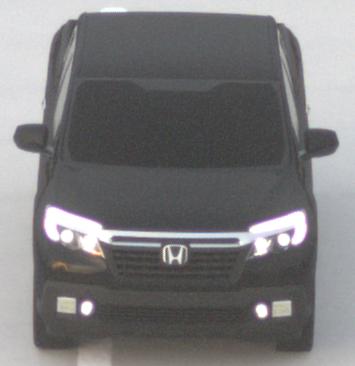
Make: Honda
Model: Ridgeline
Detailed model: Gen. 2
Model produced from: 2016
Model produced until: 2020
Doors: 4
Color: black
Road condition: dry road
Daytime: sunrise or sunset
Contrast: low contrast